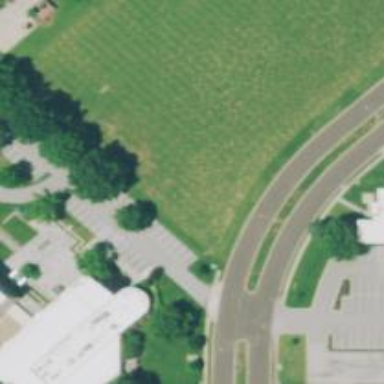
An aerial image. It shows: Parking area with asphalt surface.